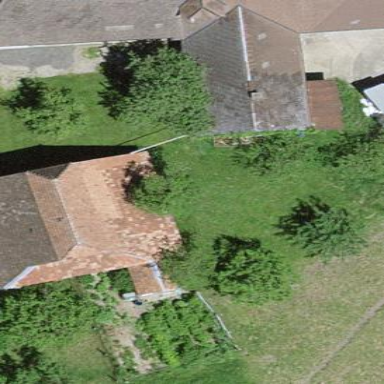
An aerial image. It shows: Barn.